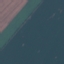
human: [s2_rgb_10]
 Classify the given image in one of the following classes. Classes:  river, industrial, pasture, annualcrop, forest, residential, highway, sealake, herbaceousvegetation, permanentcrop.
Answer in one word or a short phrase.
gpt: AnnualCrop